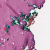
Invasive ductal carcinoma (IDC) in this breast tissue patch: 0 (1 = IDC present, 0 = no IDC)